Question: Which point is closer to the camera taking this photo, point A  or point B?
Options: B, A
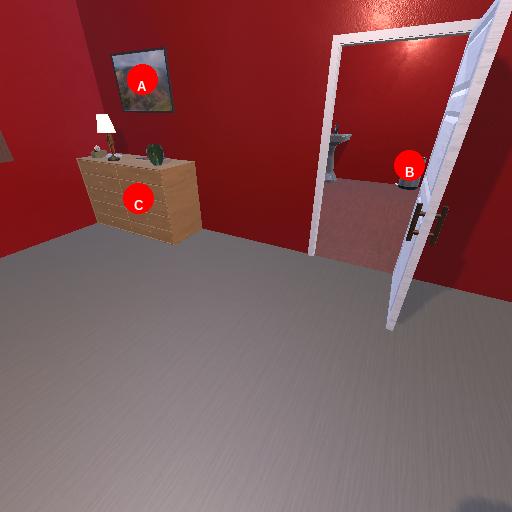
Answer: B